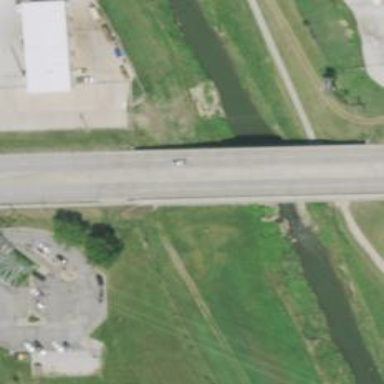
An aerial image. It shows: Primary highway bridge.